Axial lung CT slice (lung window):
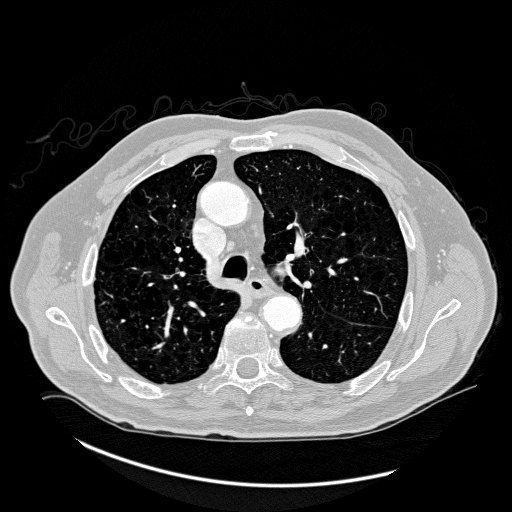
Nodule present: no